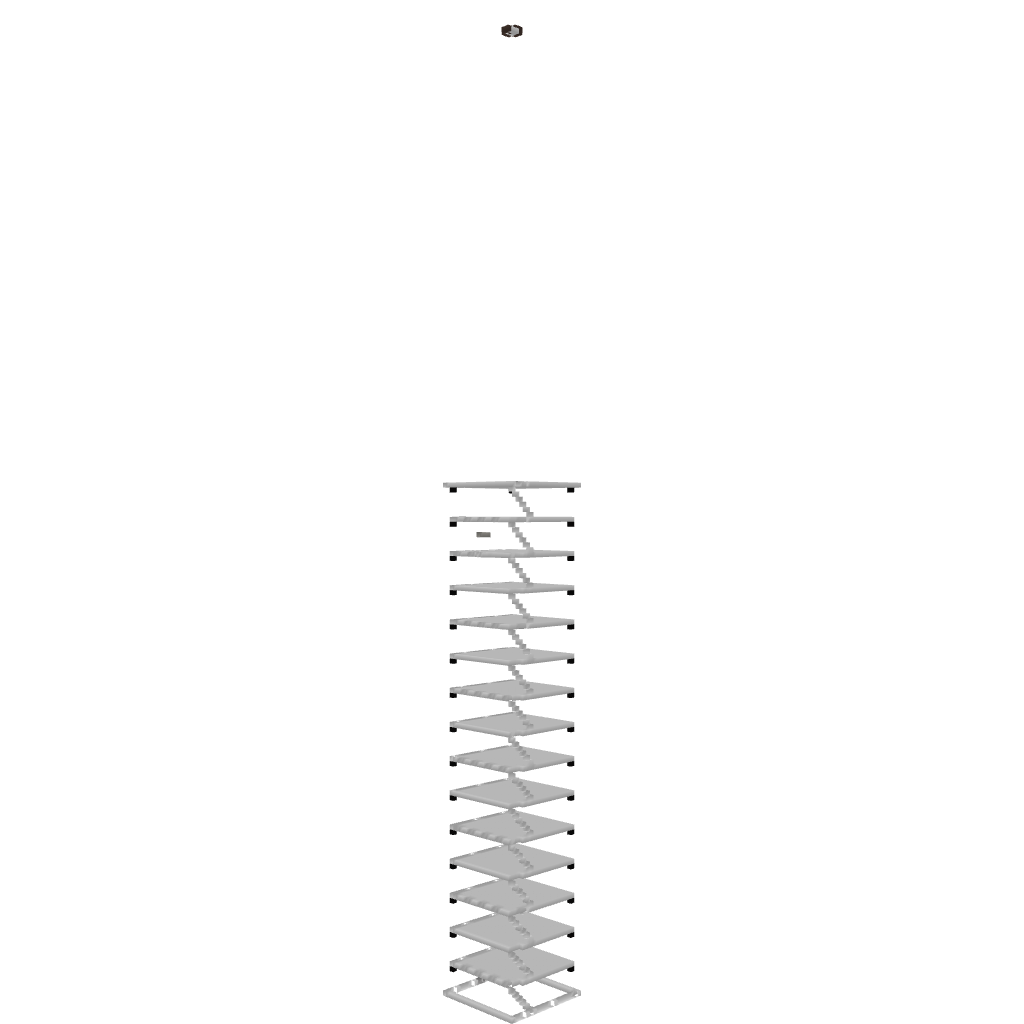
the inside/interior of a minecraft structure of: Skyscraper